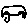
Label: car